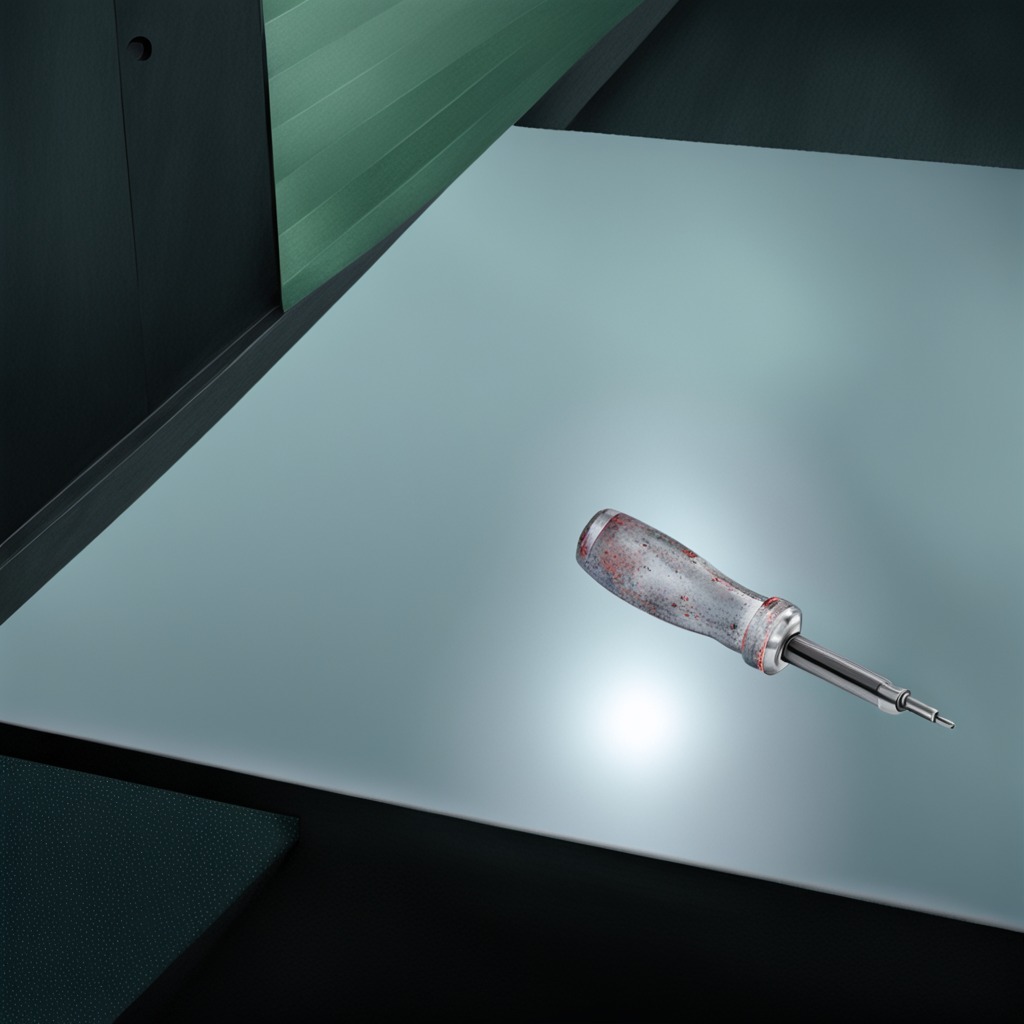
A screwdriver lies on a clean empty table in a railway signal maintenance room lit by harsh overhead fluorescents.